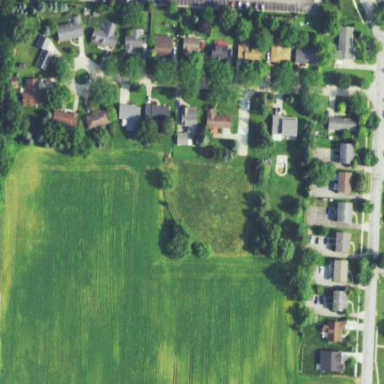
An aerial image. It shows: Residential neighbourhood.